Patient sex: M
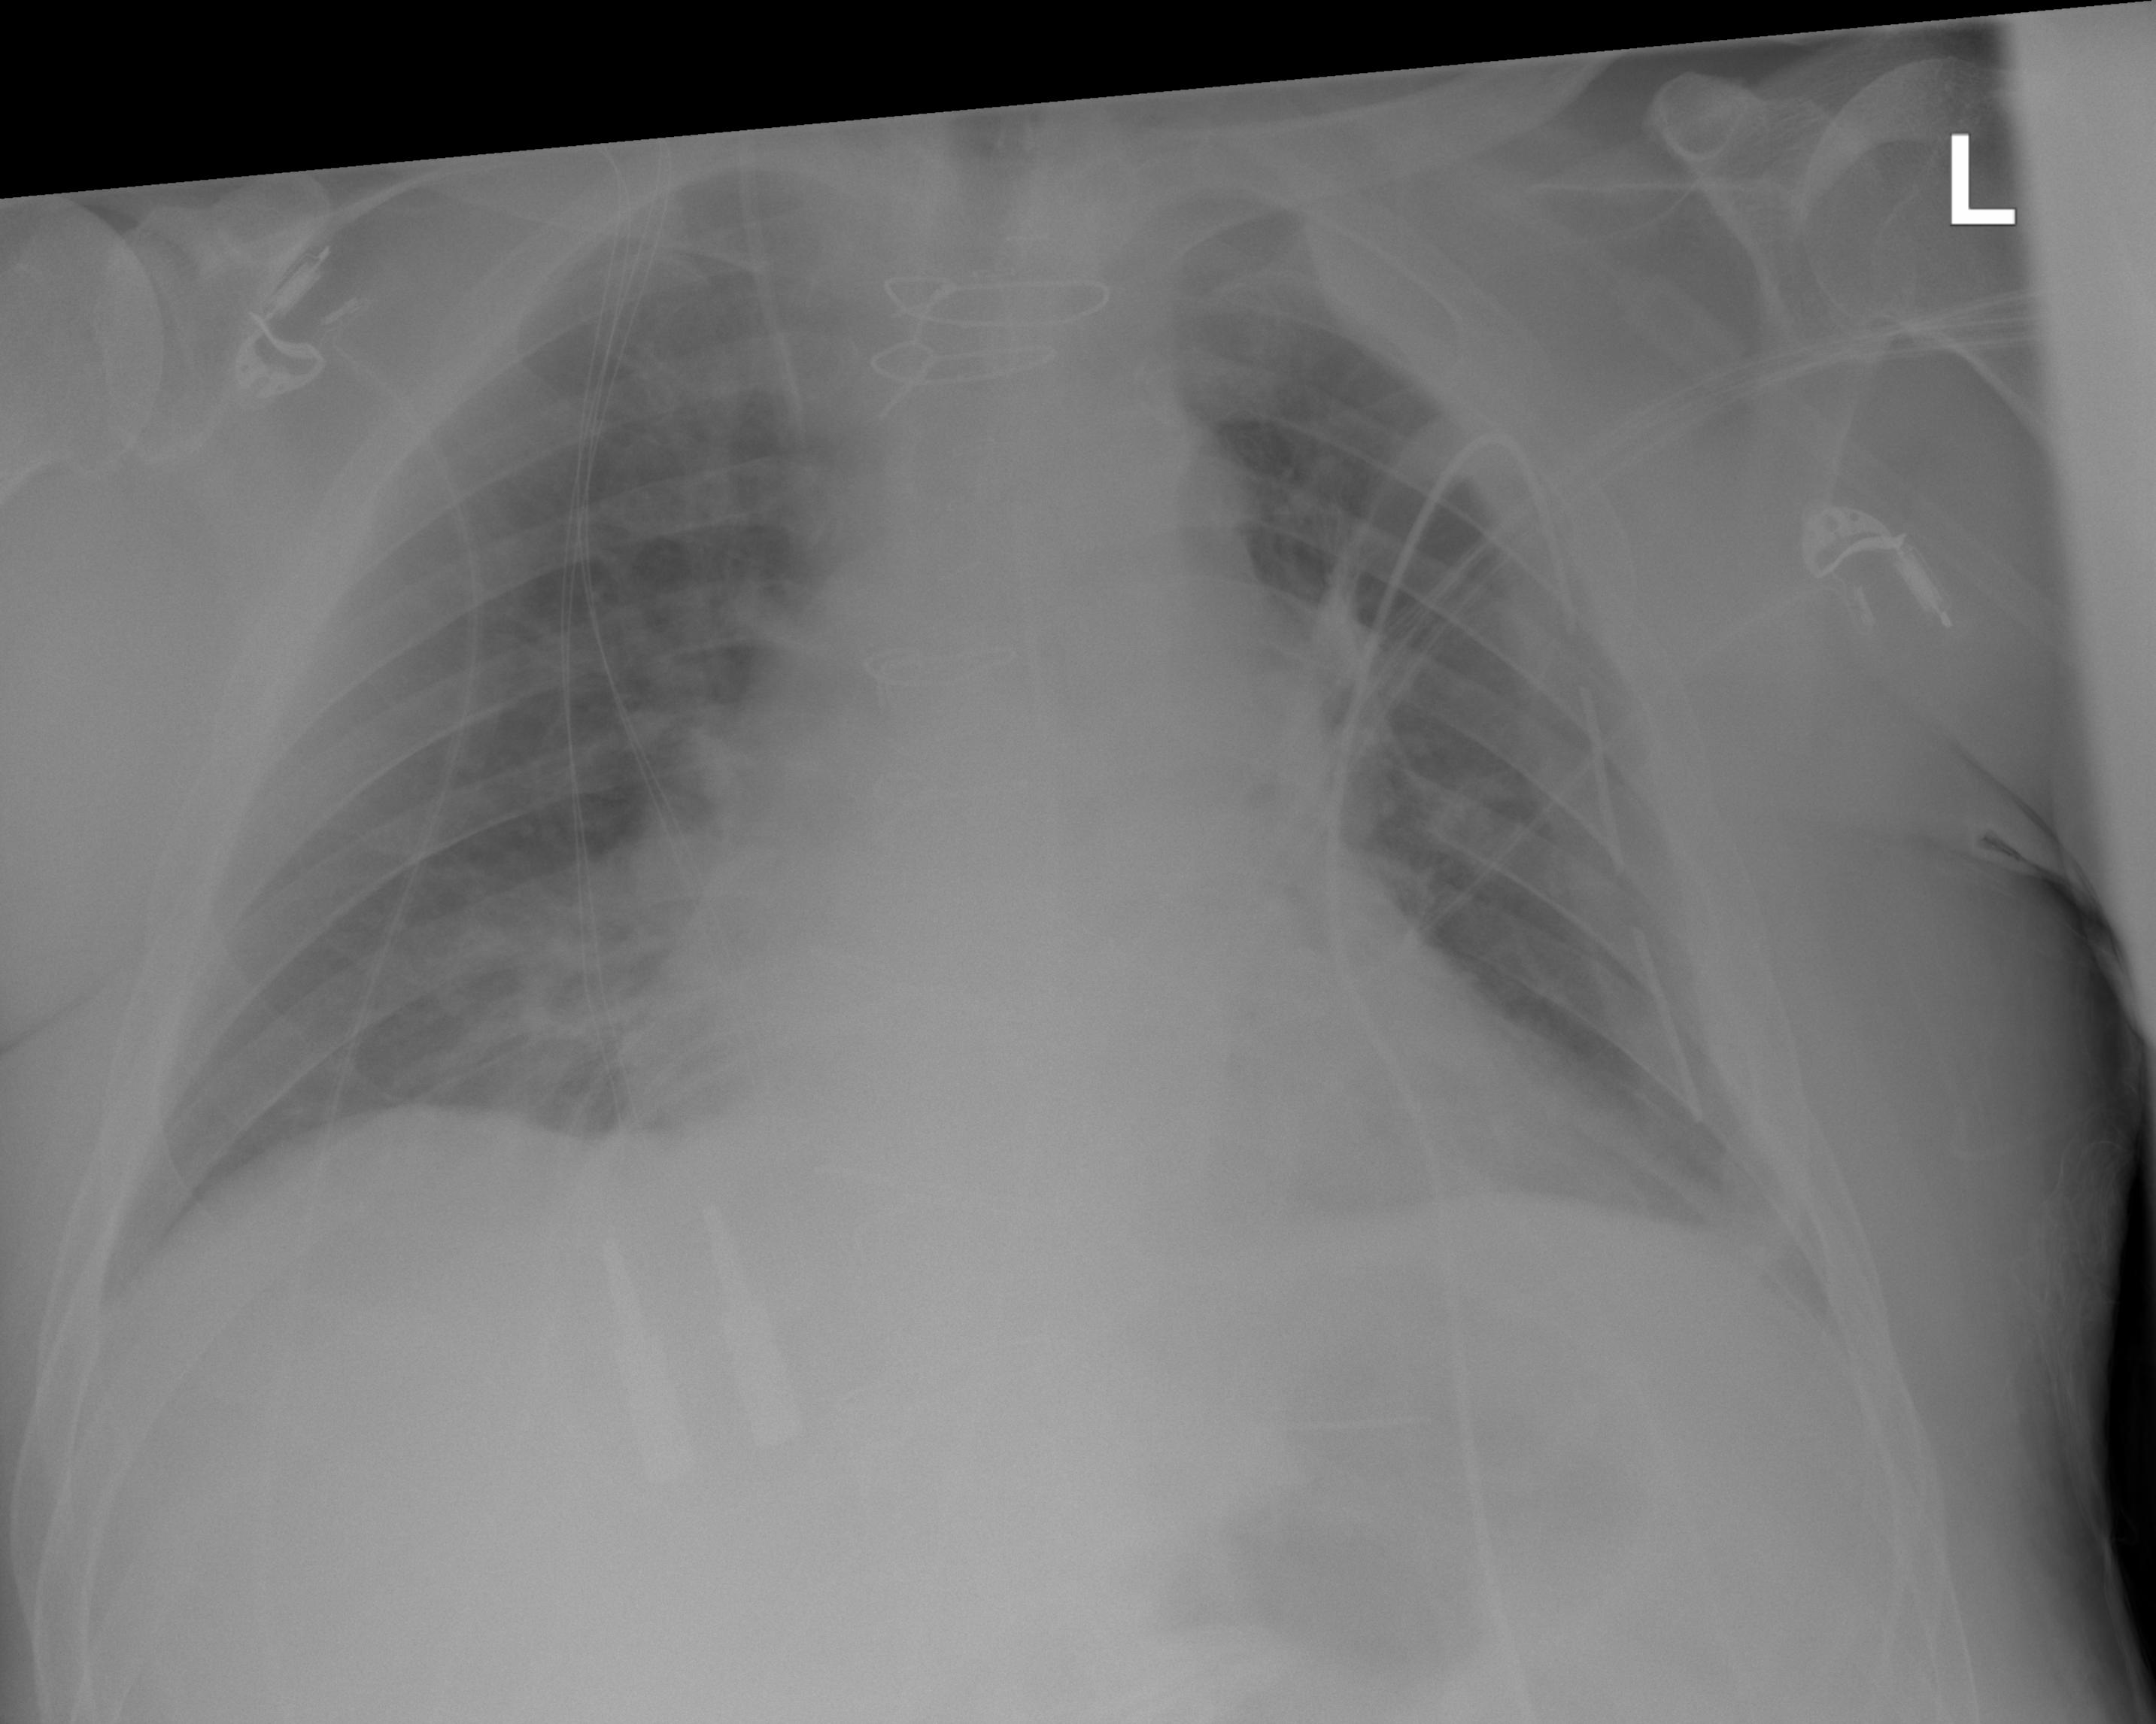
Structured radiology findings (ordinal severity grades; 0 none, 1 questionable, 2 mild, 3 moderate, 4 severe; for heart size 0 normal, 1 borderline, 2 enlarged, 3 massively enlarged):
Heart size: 2
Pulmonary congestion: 0
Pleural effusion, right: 0
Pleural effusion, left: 2
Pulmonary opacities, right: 0
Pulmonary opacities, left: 0
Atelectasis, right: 0
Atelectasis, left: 0